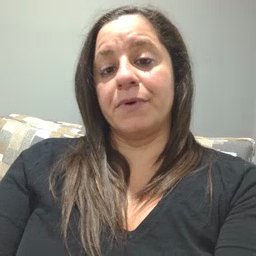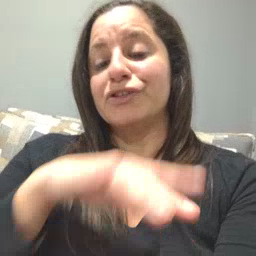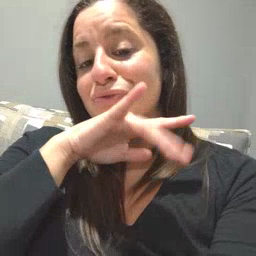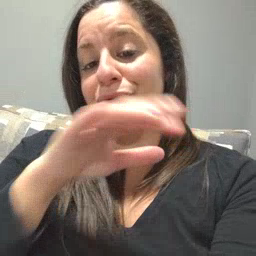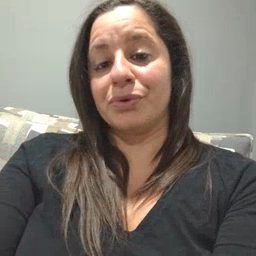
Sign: dirty